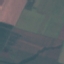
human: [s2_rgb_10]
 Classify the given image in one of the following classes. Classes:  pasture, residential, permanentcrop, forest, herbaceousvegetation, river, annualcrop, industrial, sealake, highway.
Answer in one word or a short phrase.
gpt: AnnualCrop